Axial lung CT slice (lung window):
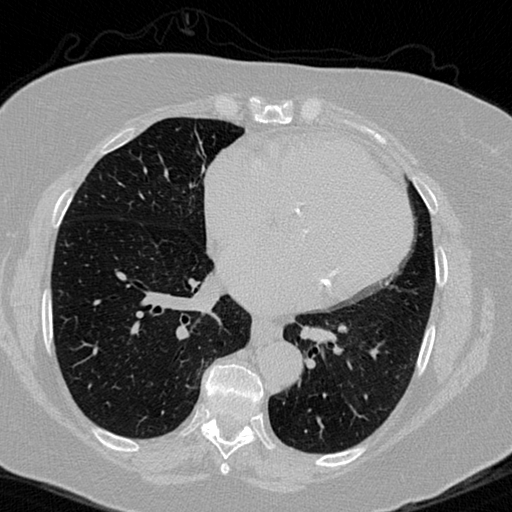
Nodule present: no